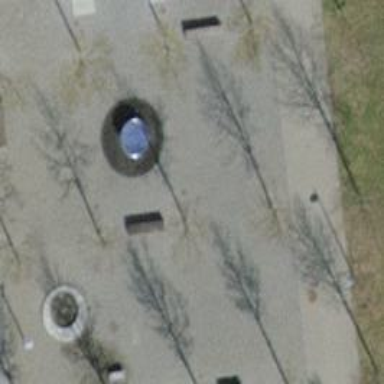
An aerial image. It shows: Playground featuring roundabout.